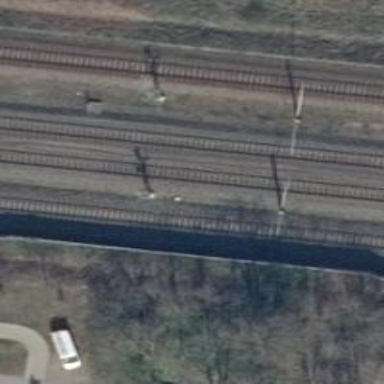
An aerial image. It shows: Railway signal.